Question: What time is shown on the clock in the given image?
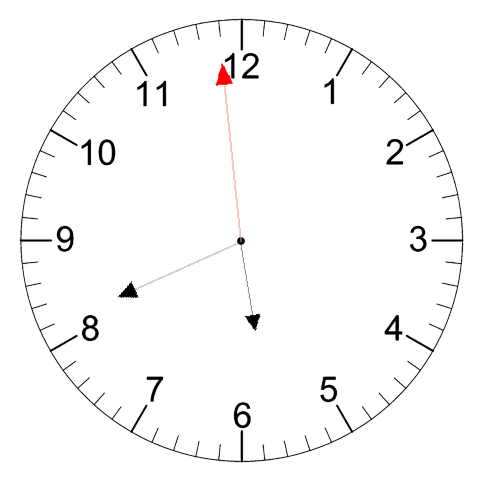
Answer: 05:40:59